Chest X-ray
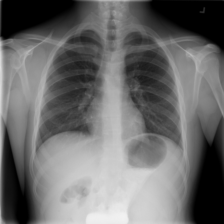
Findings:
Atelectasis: negative
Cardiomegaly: negative
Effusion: negative
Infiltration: positive
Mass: negative
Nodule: negative
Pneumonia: negative
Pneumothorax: negative
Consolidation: negative
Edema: negative
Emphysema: negative
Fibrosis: negative
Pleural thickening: negative
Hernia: negative